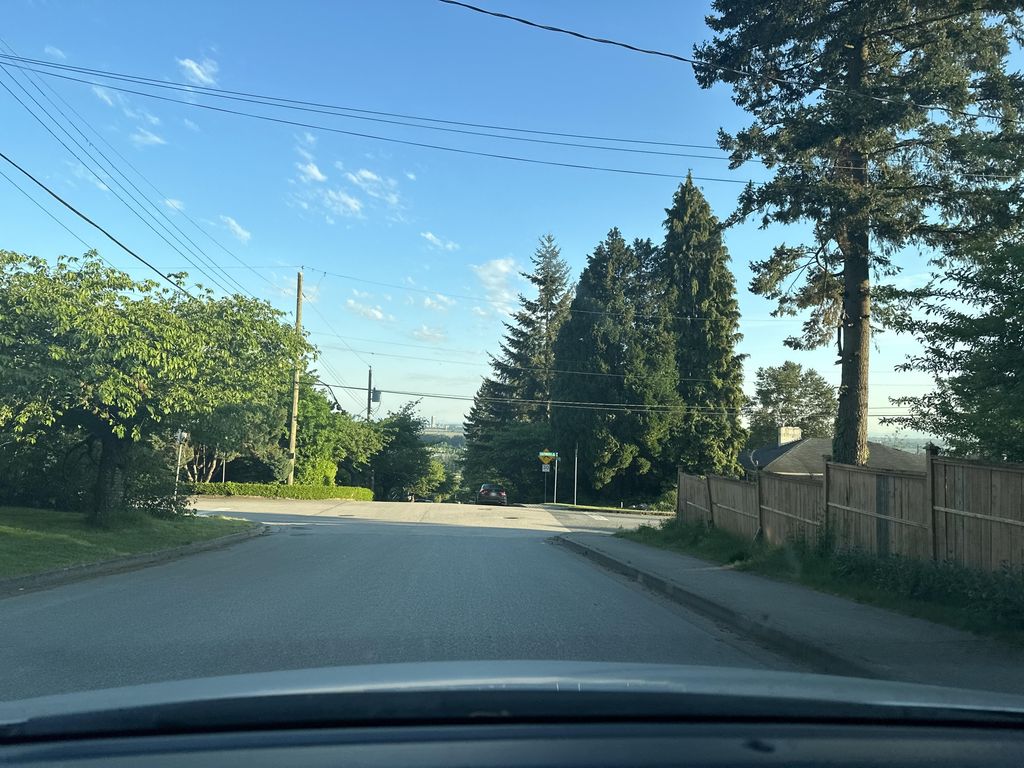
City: vancouver